Field crop: tomato
Growth stage: 1
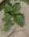
Species: solanum